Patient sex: M
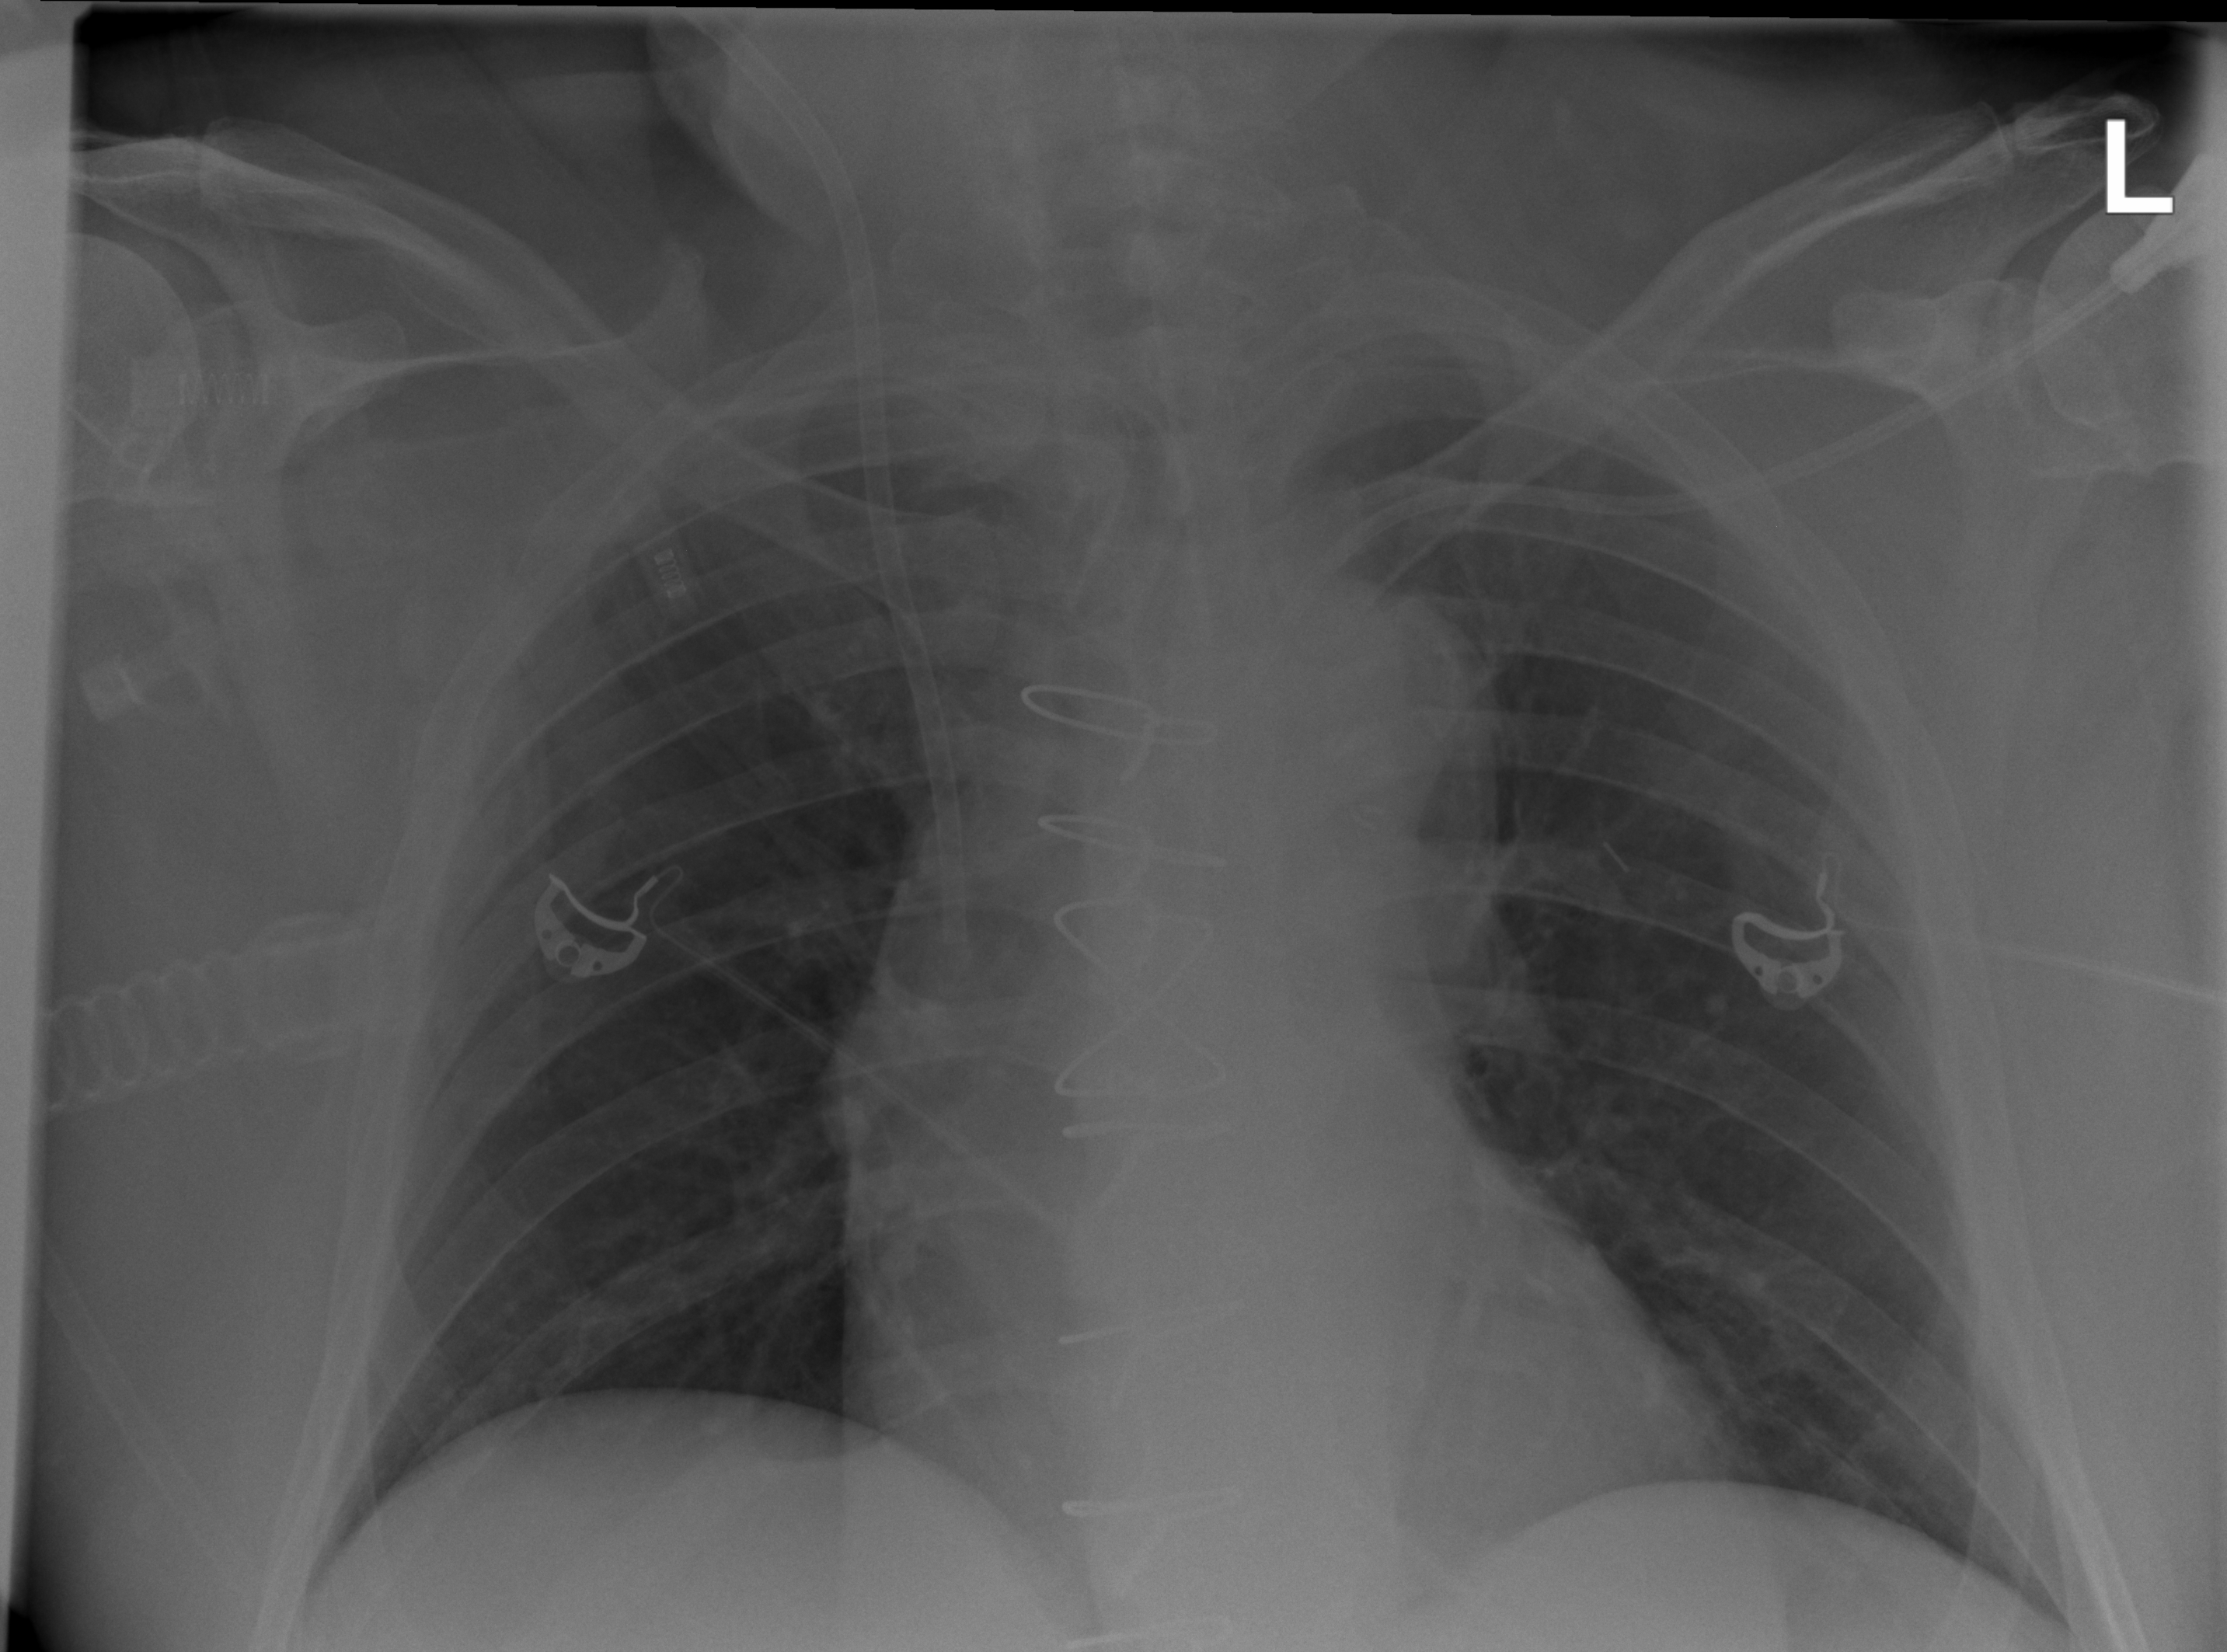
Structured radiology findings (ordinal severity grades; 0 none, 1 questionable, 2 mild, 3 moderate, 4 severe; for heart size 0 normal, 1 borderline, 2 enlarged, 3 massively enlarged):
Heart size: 2
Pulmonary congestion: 0
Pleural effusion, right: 0
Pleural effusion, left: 0
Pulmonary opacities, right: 0
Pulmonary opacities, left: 0
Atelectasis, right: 2
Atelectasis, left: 0